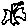
Label: bird